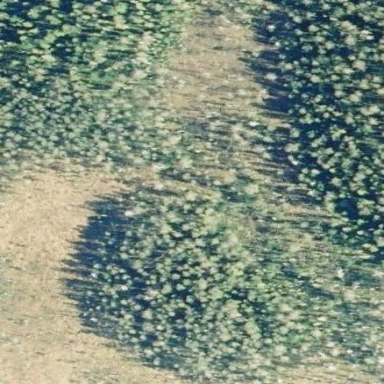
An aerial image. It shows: Forest area.